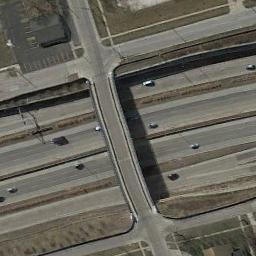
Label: overpass